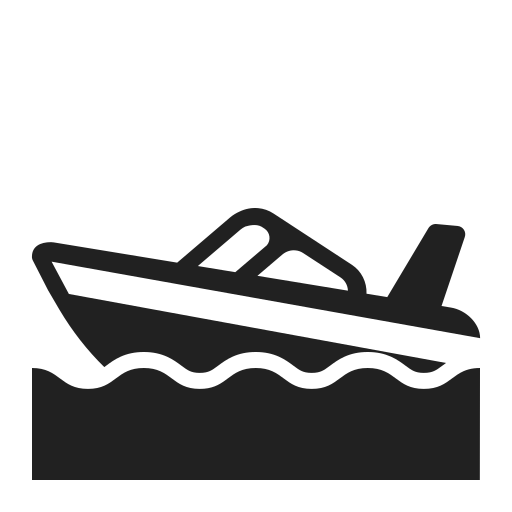
speedboat high contrast